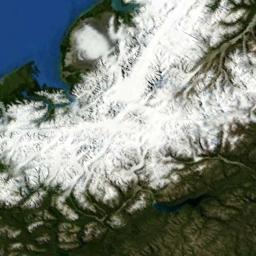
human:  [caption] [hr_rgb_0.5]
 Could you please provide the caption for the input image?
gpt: The snowberg is next to the sea .

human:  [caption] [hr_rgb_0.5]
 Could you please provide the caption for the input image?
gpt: The ground on the snowberg is uneven .

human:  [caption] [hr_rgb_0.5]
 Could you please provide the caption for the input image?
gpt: The snow berg is next to the water .

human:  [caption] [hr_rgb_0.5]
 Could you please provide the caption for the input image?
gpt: A large mountain covered in snow is surrounded by blue water .

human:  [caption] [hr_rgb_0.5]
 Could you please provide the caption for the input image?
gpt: There are much snow and some green land on the snowberg .